Question: I was working on this answer: <URL>
And noticed that sometimes when I hover over the square, some messy pixel lines remain visible.
This can be seen in the following jsFiddle:
# Example
Sometimes when hovering over the square, the following (or similar) appears:

The lines around the square should not be there. I noticed that this bug only appears in Google Chrome. I am using version '38.0.2125.111 m'.
- -
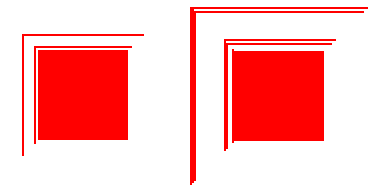
Answer: These <URL> version '42.0.2311.90 m'.
In the new version, the artifacts do not appear anymore.